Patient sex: F
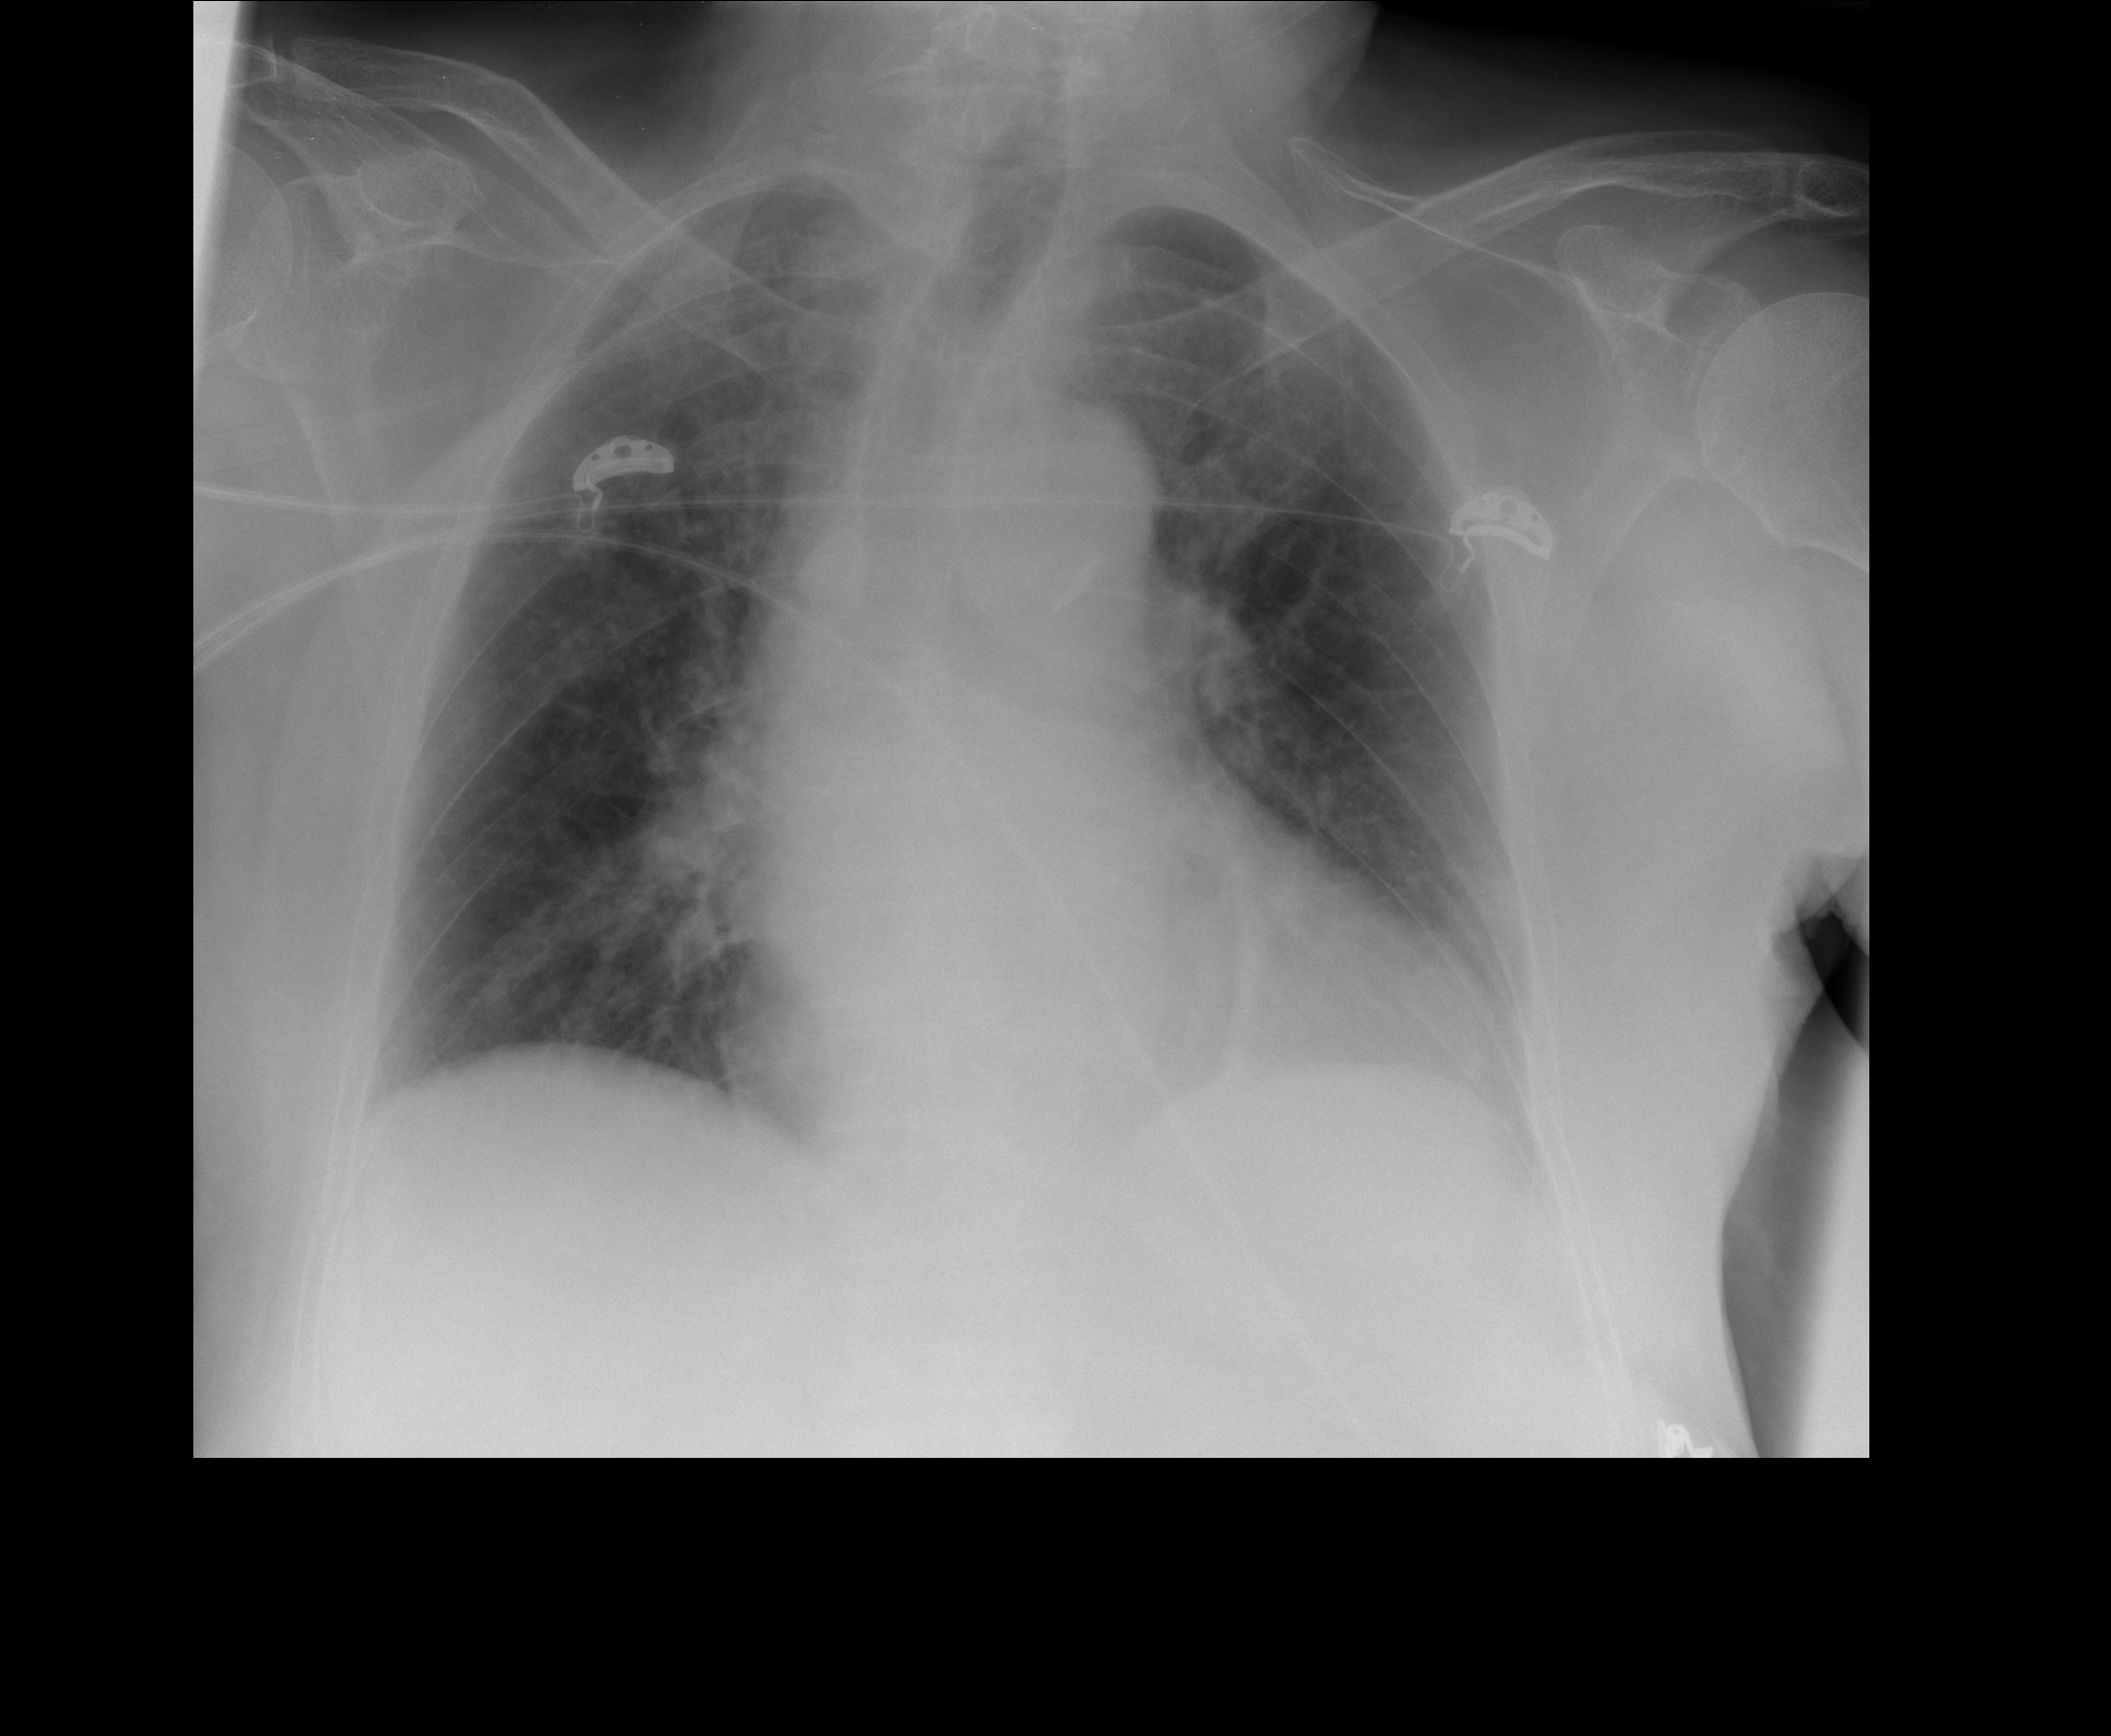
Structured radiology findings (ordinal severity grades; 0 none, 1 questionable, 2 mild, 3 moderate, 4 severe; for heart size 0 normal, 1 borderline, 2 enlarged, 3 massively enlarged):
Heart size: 1
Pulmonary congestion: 2
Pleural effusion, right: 0
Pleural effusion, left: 0
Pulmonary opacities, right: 1
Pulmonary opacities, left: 0
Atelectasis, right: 0
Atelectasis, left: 0